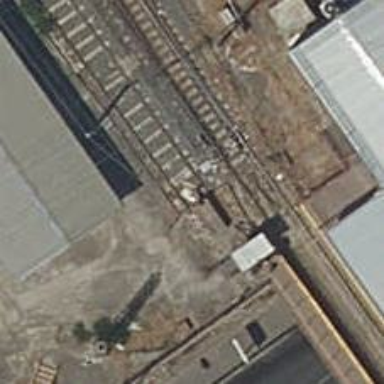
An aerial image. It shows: Railway buffer stop.